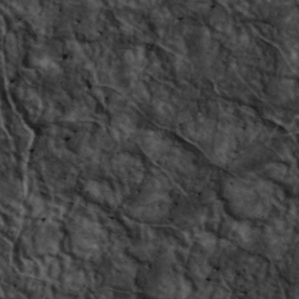
Label: non_frost